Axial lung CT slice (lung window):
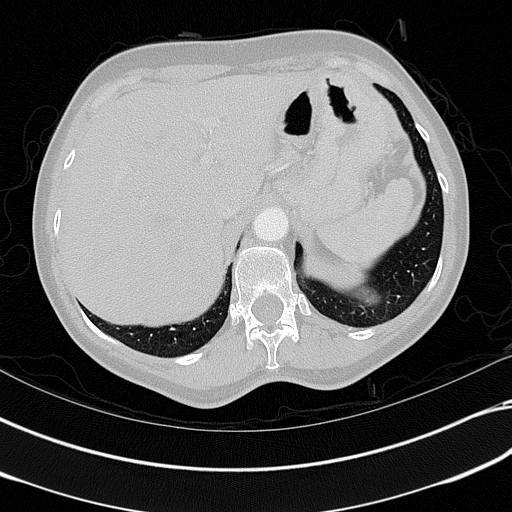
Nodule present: no